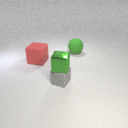
small gray rubber cube in front of large red rubber cube